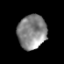
Tissue: prostate
Cell type: T cells
Senescence score: 0.3467
Nuclear area (px): 961
Mean DAPI intensity: 135.124